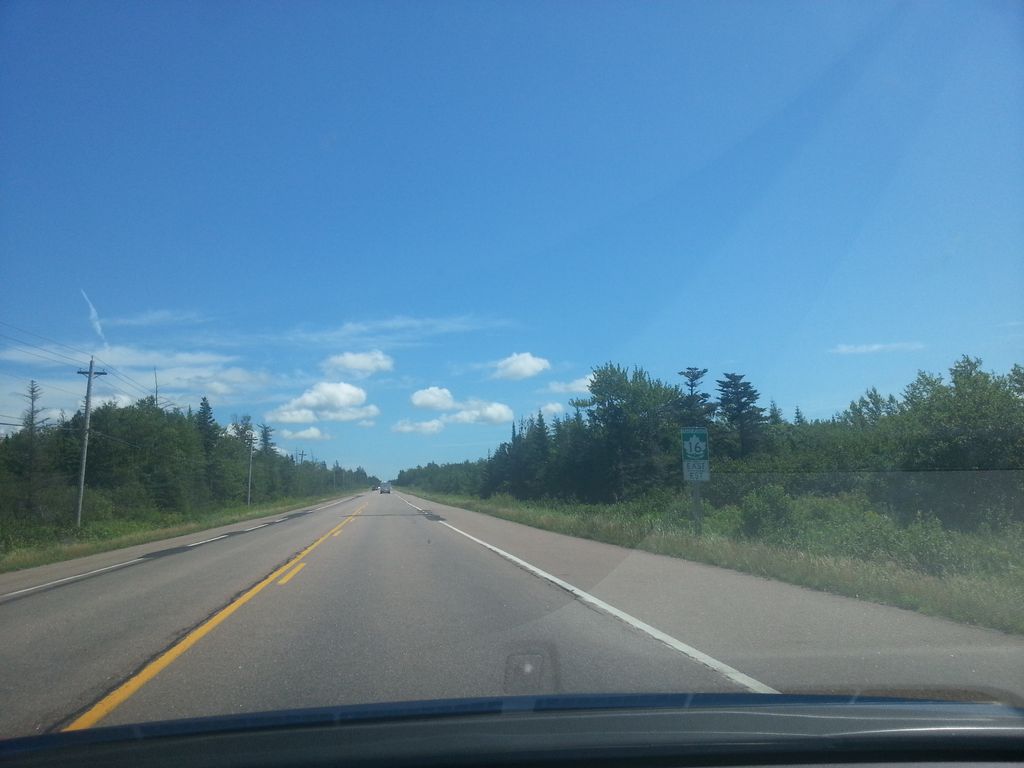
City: charlottetown